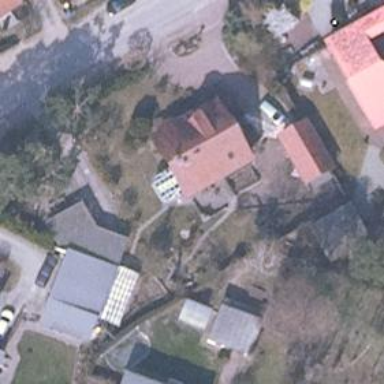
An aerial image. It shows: Simple and straightforward house.